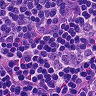
Metastatic tissue present: no